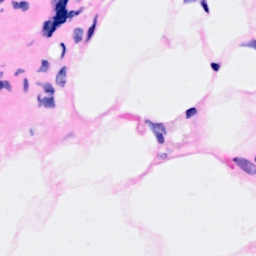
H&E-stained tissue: Breast